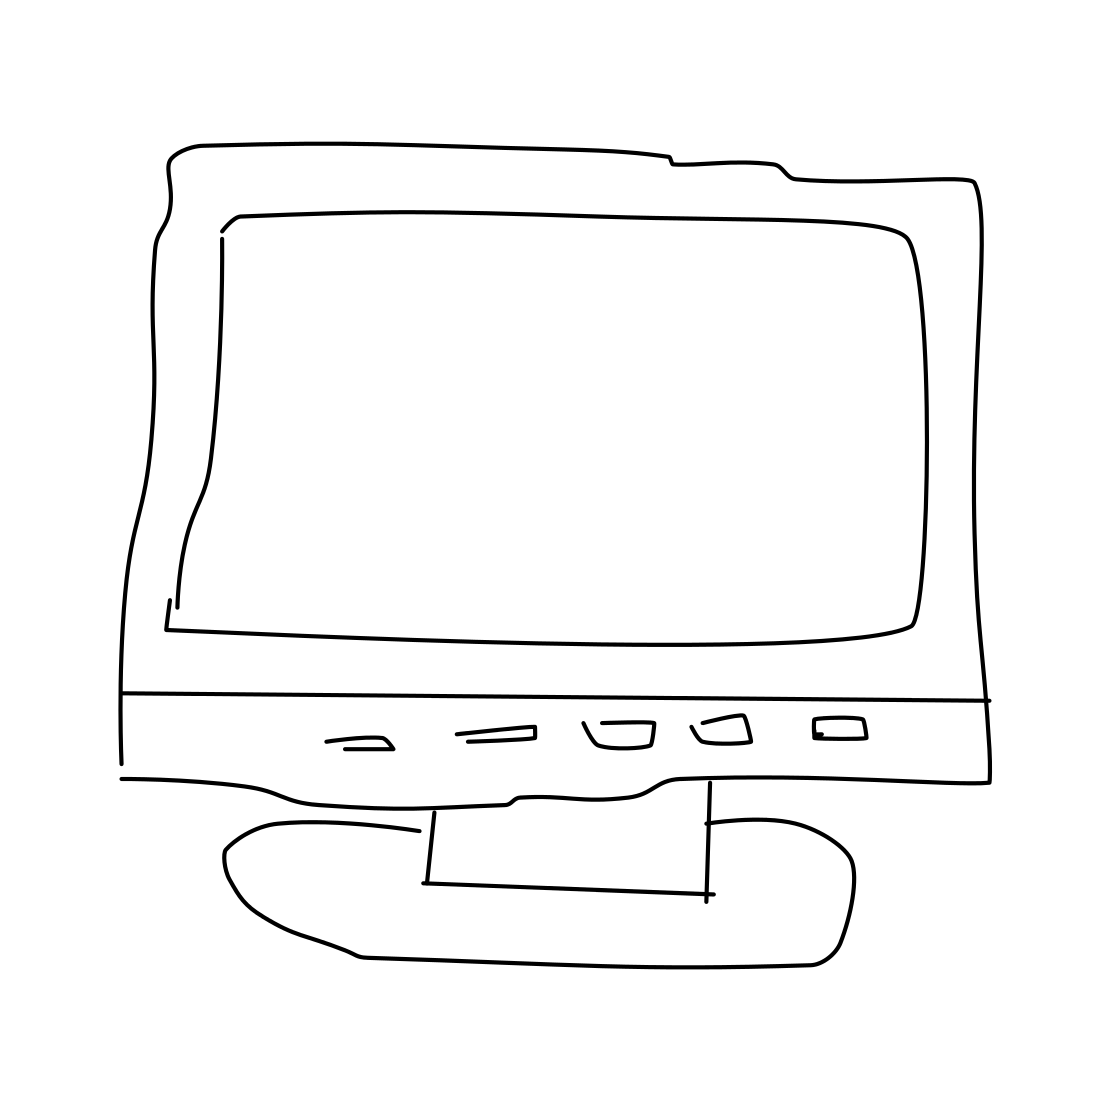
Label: computer monitor